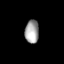
Tissue: lung
Cell type: Epithelial cells
Senescence score: 0.6747
Nuclear area (px): 314
Mean DAPI intensity: 163.312